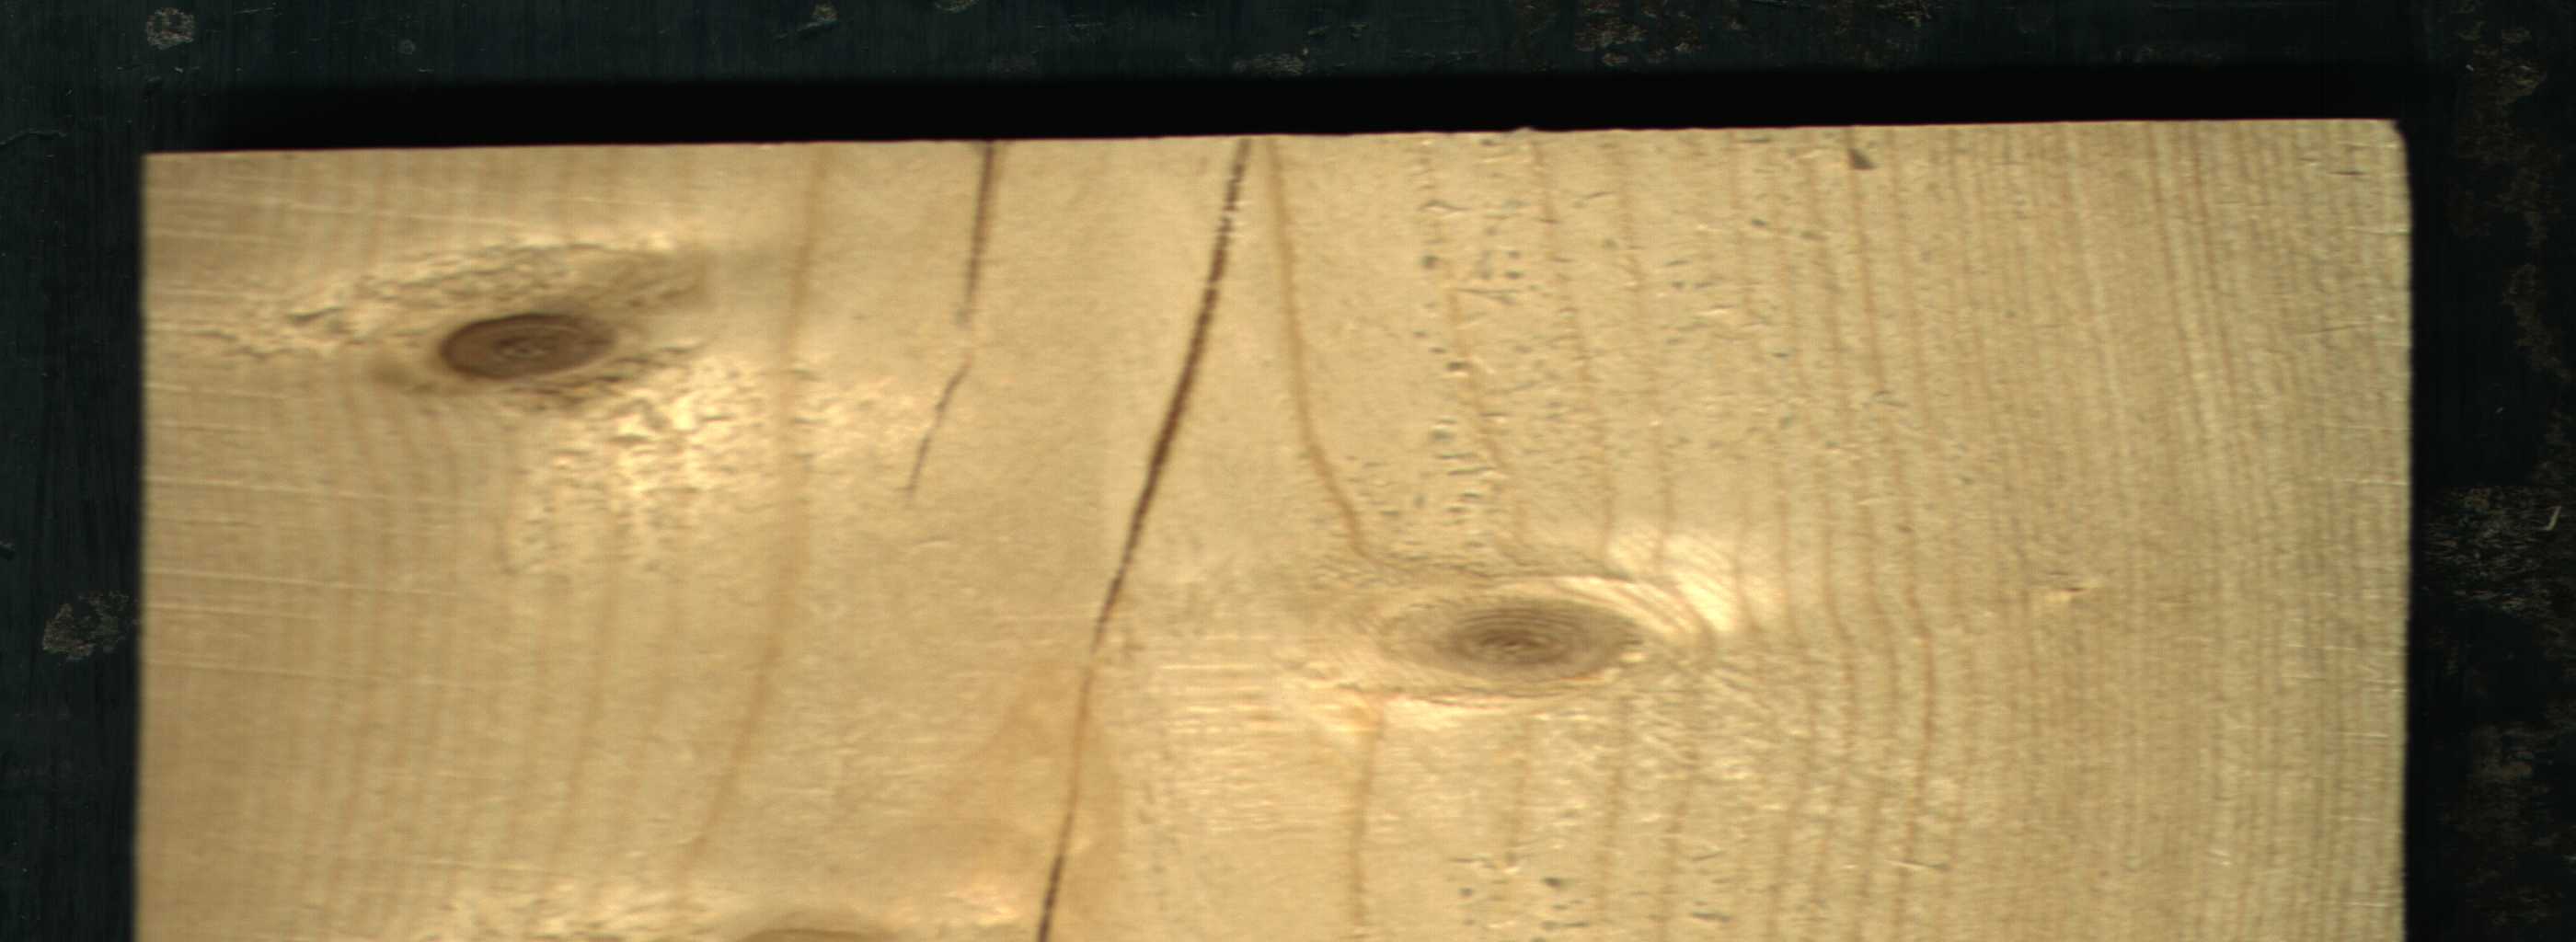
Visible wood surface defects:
Crack
Crack
Crack
Live_Knot
Live_Knot